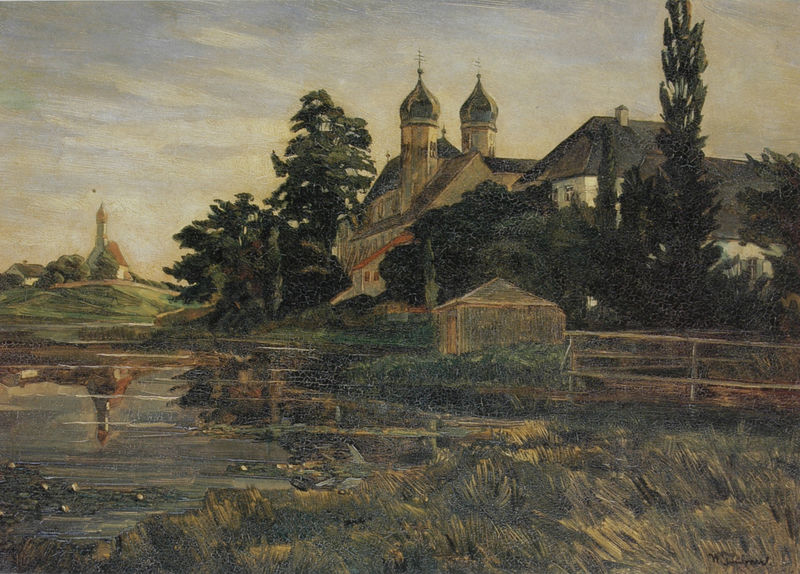
Titel: Kloster Seeon mit Bootshaus
Künstler: Heinrich Wilhelm Trübner
Standort: Karlsruhe
Institution: Staatliche Kunsthalle
Schlagwörter: baum, blau, dunkel, gemälde, himmel, schatten, wasser, wolken, bäume, fluss, grün, kirchturm, landschaft, see, stadt, teich, ufer, abend, braun, grau, hell, licht, weiss, dach, gebäude, gras, haus, rasen, rot, wiese, zaun, malerei, barock, stein, steine, signatur, öl, bach, feld, gräser, horizont, häuser, hügel, morgen, natur, pappel, schilf, spiegelung, brücke, busch, einsam, gatter, hütte, kirche, sonne, wasserspiegelung, hochwasser, land, realismus, schornstein, schuppen, turm, weiher, wellen, ente, schule, berge, dorf, dächer, giebel, sonnenuntergang, tag, idylle, holzzaun, kuppel, ölgemälde, duktus, reflexe, abendstimmung, kirchen, ortschaft, burg, bayern, kloster, türme, zwiebelturm, zwiebeltürme, zypresse, leinwand, fichte, sumpf, tanne, widerspiegelung, holzhütte, tümpel, brackwasser, doppelturm, gewächshaus, klsoter, lnad, pferdekoppel, seerosen, signatru, weier, pinselstriche, seerose, sakral, friedlich, naur, zweitürme